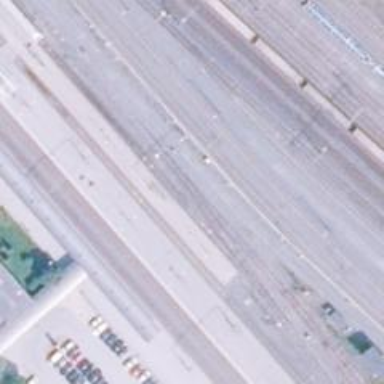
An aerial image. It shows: Railway track with electrified contact lines. This is siding track.